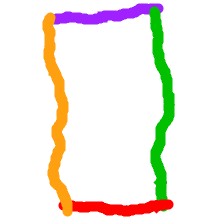
Shape: rectangle